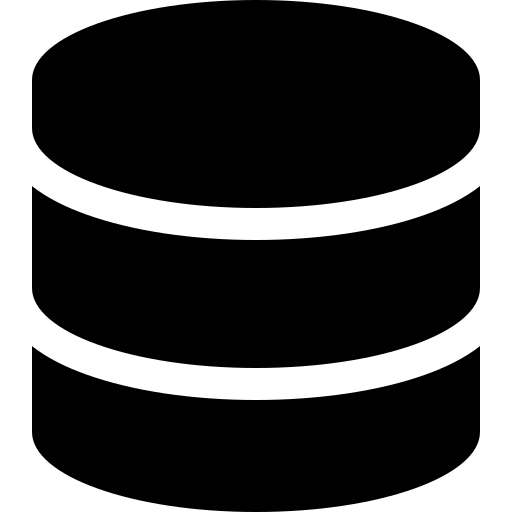
Tags: icon, FontAwesome, fa-icon, solid, database